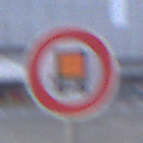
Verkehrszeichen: VerbotKennzeichnungspflichtigeKraftfahrzeugeGefaehrlicheGueter
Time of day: SunriseSunset
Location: Outdoor (Urban)
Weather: PartlyCloudy
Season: NotSpecified
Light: Natural